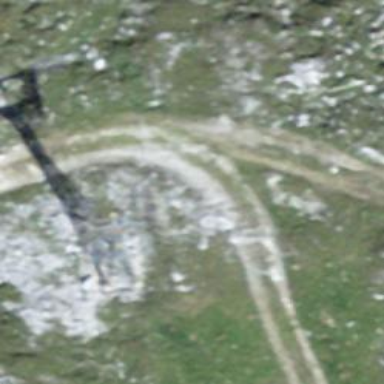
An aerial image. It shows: Pylon for aerialway.